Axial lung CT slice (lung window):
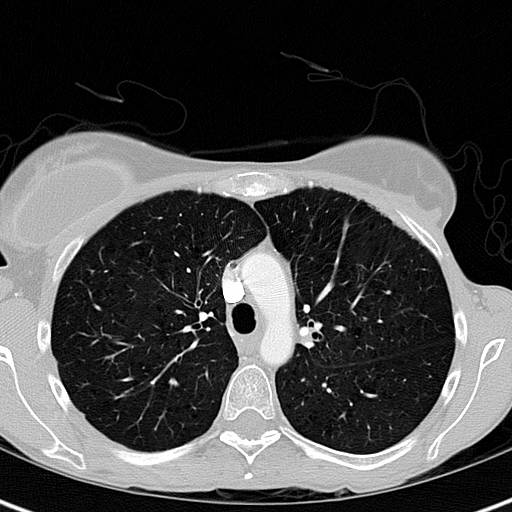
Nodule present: no